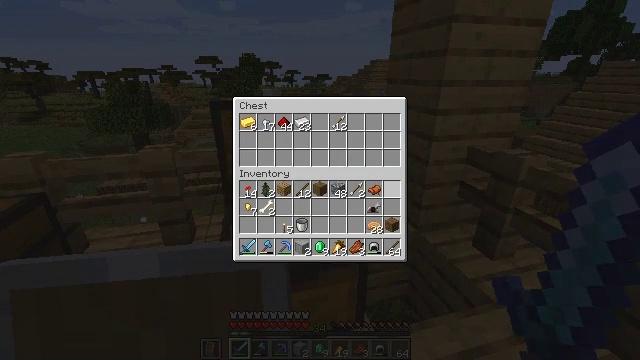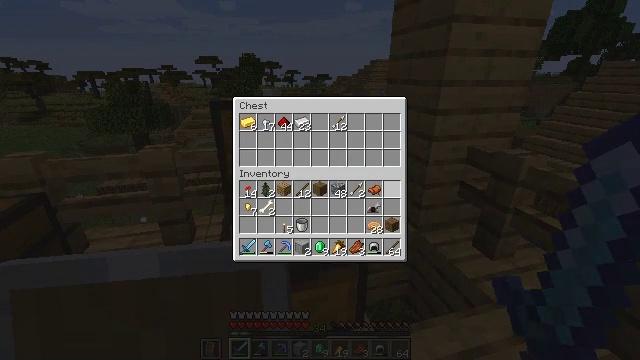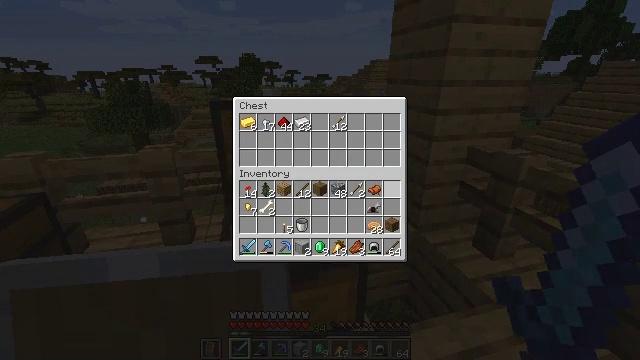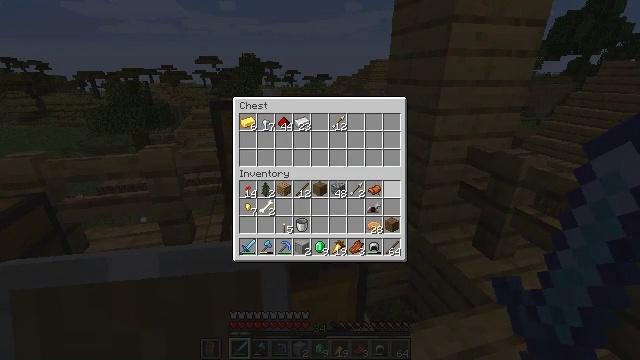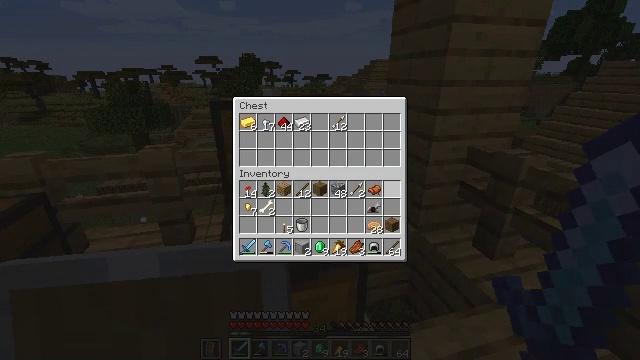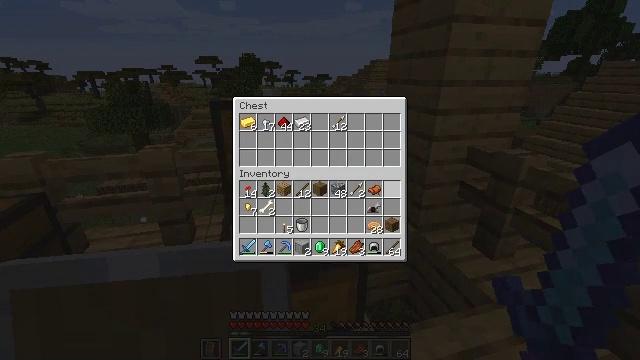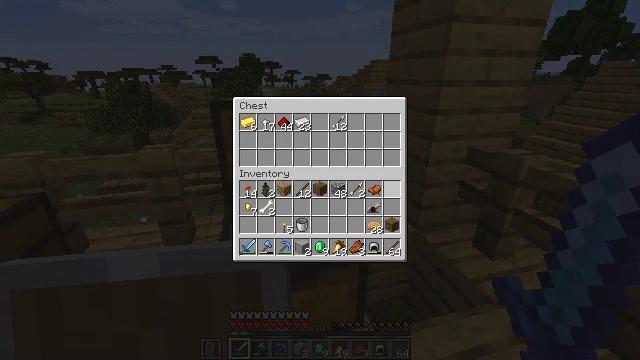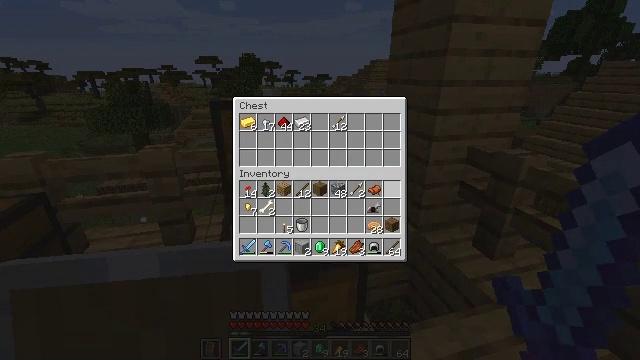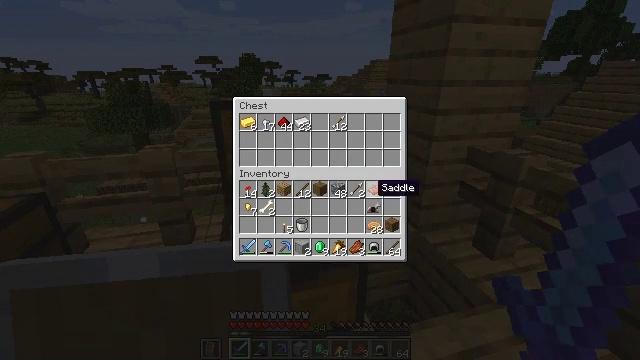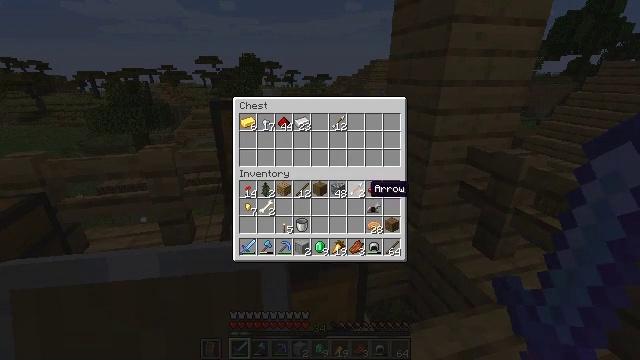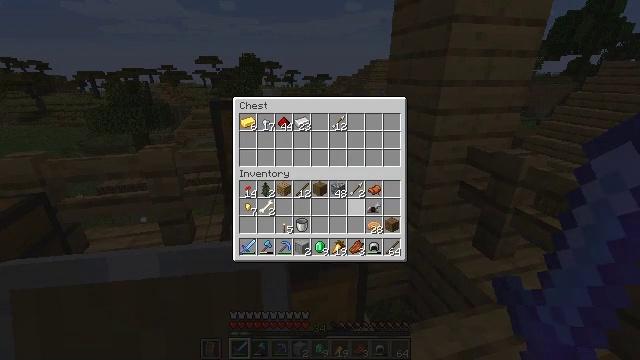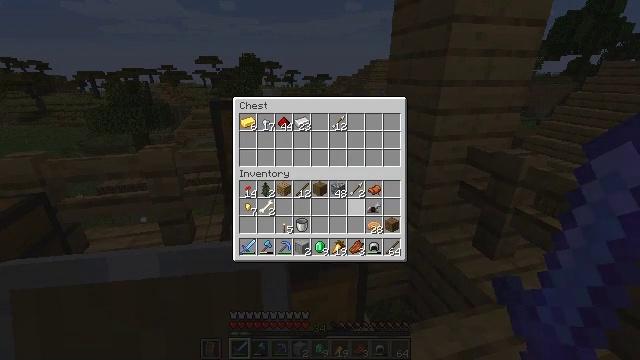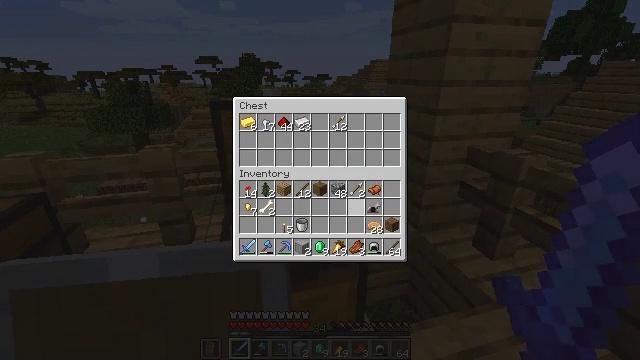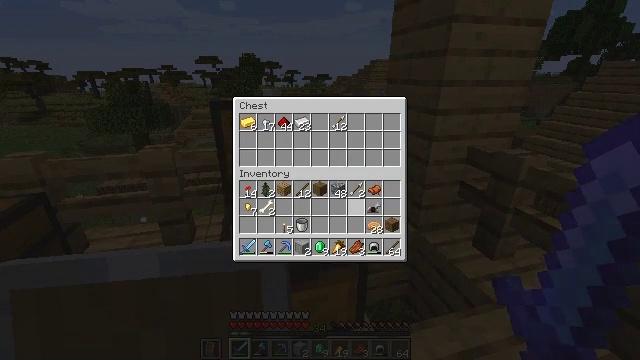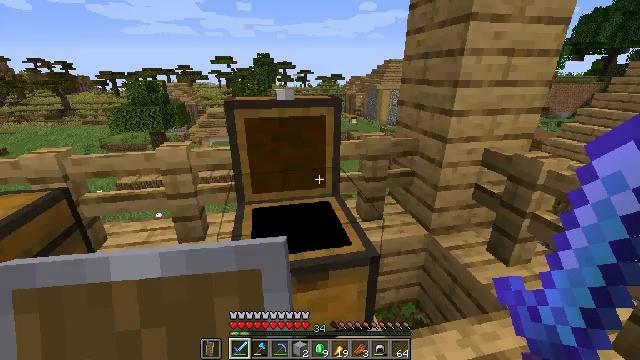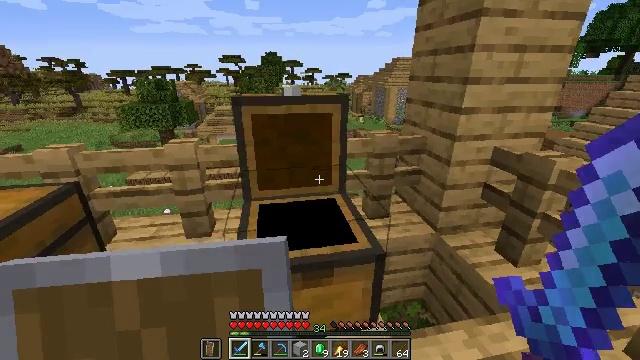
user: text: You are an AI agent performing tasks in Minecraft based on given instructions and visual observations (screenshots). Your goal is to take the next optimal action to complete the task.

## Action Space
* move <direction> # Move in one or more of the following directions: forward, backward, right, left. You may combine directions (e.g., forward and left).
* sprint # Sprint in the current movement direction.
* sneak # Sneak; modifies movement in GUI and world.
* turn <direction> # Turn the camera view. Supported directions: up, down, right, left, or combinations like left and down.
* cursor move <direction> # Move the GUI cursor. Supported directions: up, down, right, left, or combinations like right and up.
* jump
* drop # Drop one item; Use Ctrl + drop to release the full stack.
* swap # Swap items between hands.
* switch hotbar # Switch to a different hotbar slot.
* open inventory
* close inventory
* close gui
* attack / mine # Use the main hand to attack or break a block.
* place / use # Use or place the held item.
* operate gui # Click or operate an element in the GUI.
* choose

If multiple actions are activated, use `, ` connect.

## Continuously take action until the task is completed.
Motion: motion action
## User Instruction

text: Remove oak leaves from branches.
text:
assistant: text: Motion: sneak
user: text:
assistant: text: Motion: sneak
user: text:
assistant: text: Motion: sneak
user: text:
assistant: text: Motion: sneak
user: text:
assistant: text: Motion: sneak
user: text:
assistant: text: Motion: sneak
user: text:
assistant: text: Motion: sneak
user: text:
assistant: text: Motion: sneak, cursor move left
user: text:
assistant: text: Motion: sneak, cursor move left
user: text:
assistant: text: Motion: sneak
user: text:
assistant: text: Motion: sneak
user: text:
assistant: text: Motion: sneak
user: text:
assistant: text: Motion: sneak
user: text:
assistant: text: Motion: sneak, cursor move left, close inventory
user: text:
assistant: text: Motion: sneak, turn left, close inventory
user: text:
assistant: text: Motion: turn left and down, close inventory
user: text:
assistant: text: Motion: turn left and down, close inventory
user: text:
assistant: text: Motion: turn left and down
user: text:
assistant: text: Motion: turn left
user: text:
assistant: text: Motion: move forward, turn left
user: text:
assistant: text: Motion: move forward, turn left and up
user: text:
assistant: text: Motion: move forward
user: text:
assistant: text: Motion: move forward, use / place
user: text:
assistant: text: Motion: move forward, use / place
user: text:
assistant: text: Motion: turn down, use / place
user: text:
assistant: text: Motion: turn down, use / place
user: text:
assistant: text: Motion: turn down
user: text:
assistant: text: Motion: open gui
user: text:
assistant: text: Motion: no_op
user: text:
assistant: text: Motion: no_op